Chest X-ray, AP view. Patient: 33 years old, sex M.
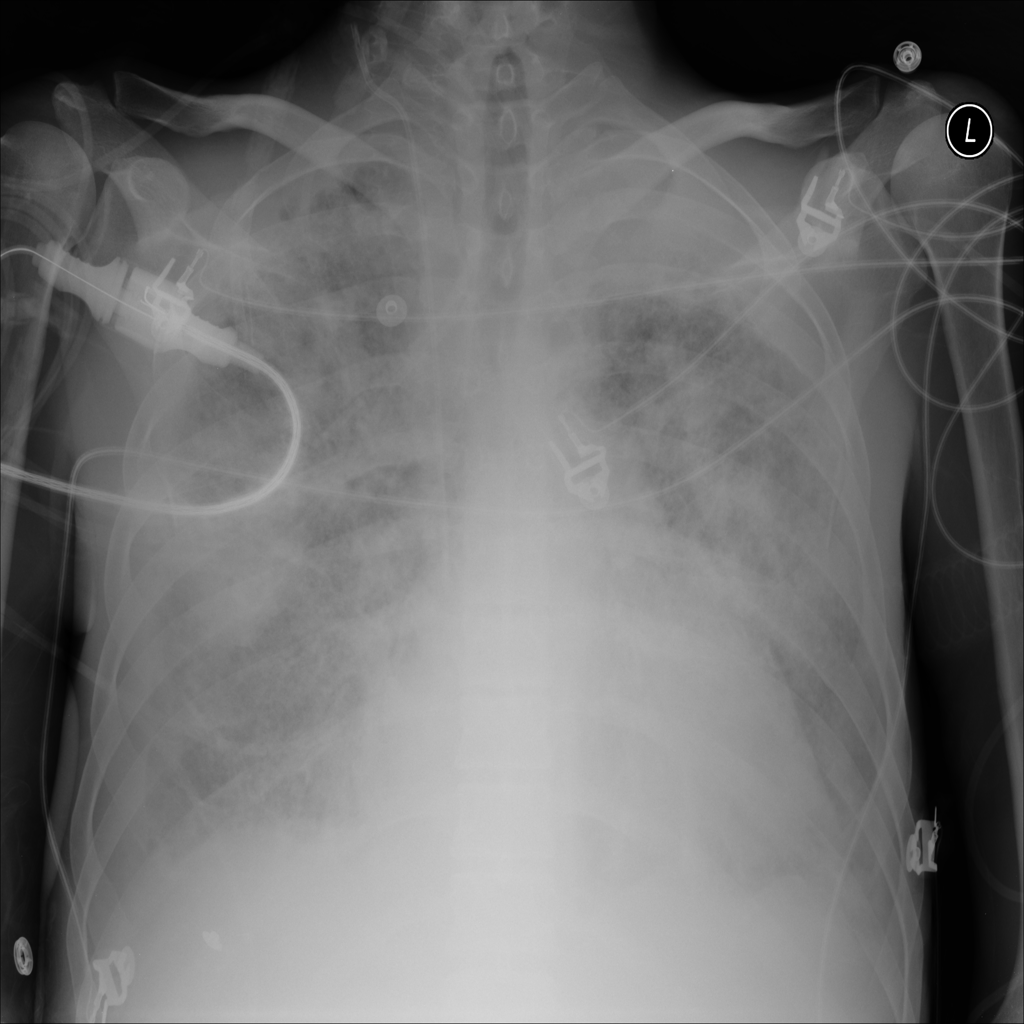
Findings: Infiltration, Pleural_Thickening